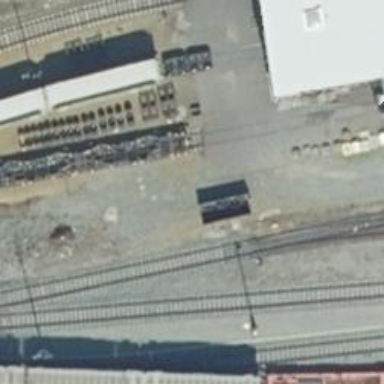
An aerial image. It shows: Railway switch.